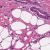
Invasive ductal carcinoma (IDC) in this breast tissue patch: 0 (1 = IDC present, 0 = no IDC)